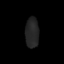
Tissue: skin
Cell type: Epithelial cells
Senescence score: 0.27
Nuclear area (px): 398
Mean DAPI intensity: 37.07